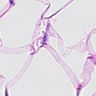
Metastatic tissue present: no